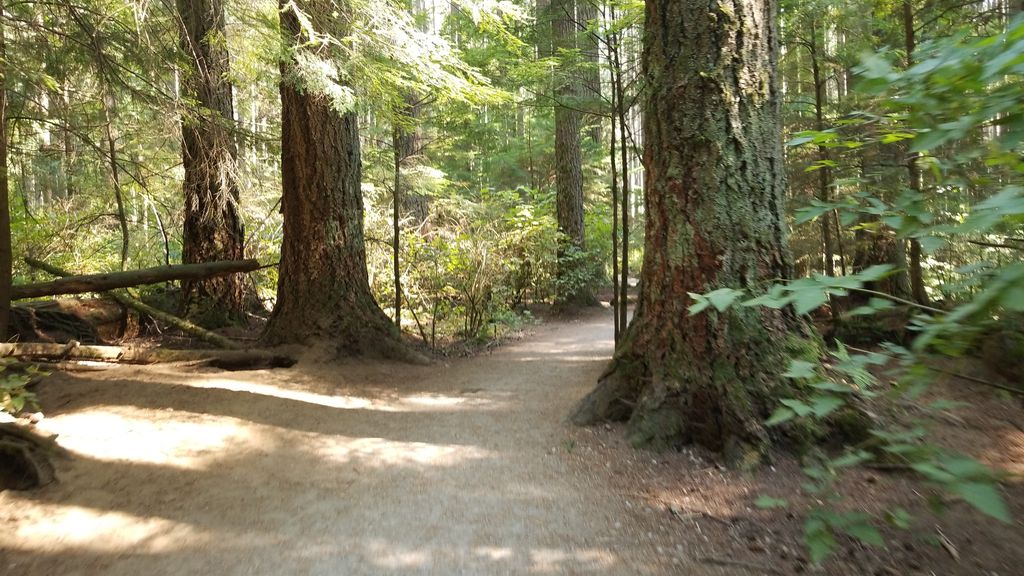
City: vancouver